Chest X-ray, AP view. Patient: 21 years old, sex M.
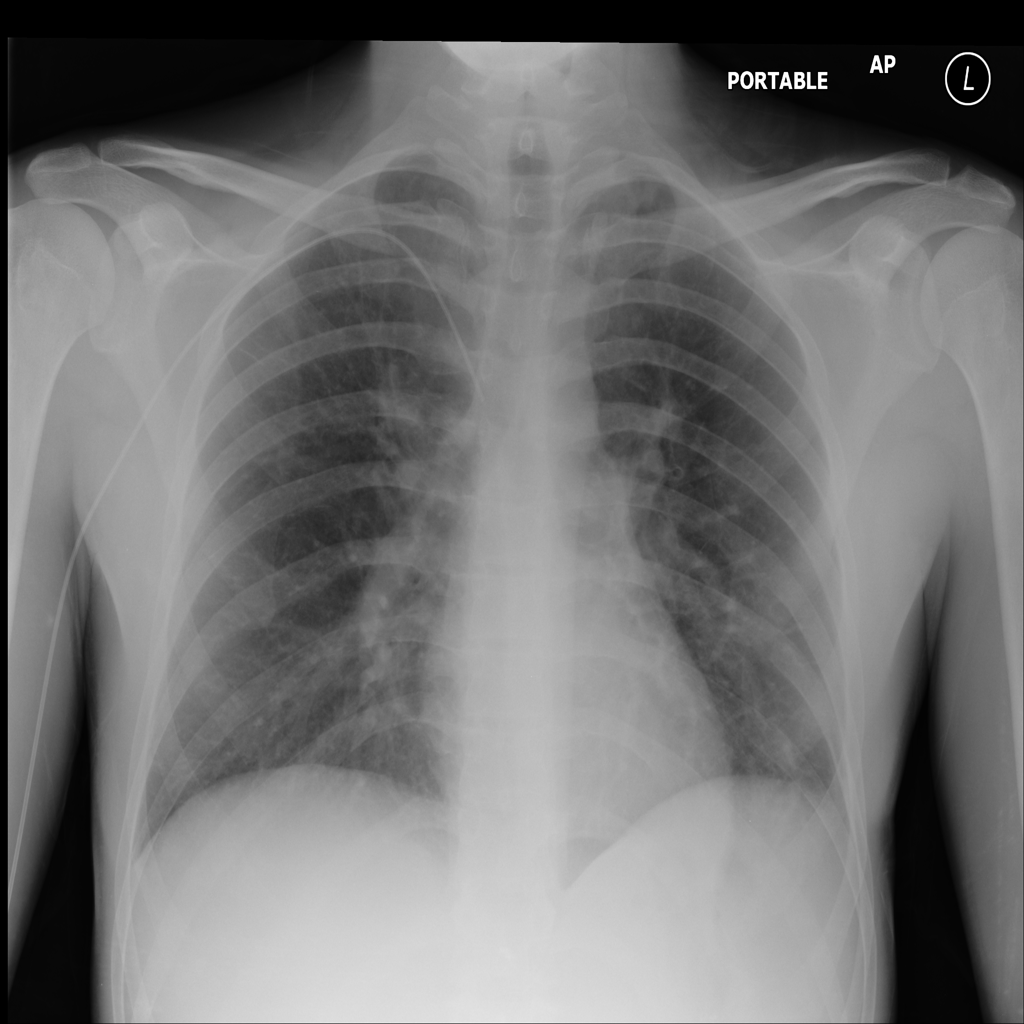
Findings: No Finding